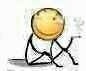
Label: emoji